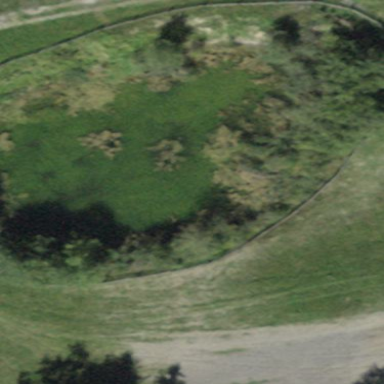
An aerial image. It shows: Fence surrounding natural water feature.